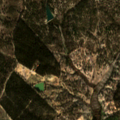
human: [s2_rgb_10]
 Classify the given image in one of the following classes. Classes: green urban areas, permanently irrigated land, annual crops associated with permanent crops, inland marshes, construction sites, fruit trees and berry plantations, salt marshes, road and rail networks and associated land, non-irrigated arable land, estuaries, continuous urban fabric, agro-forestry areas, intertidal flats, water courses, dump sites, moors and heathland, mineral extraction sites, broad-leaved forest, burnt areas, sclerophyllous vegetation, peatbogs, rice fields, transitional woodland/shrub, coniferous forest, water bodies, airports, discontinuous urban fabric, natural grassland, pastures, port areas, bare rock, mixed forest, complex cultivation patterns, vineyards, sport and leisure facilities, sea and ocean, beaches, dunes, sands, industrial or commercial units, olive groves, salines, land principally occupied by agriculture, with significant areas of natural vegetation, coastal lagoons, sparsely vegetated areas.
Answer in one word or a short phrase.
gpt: rice fields, broad-leaved forest, transitional woodland/shrub